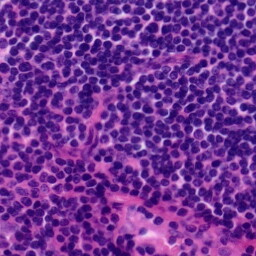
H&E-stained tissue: Tonsil